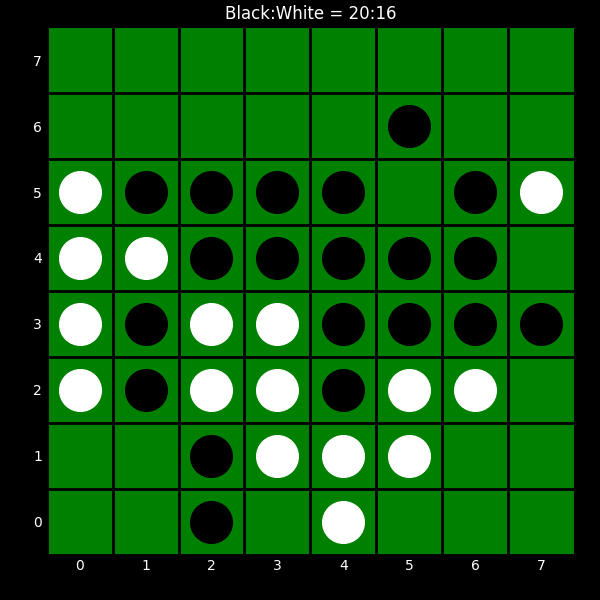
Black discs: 20
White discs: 16